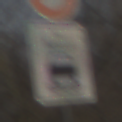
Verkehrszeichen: BeiNaesse
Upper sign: Geschwindigkeit130
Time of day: MorningAfternoon
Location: Outdoor (Nature)
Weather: Clear
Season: Winter
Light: Natural